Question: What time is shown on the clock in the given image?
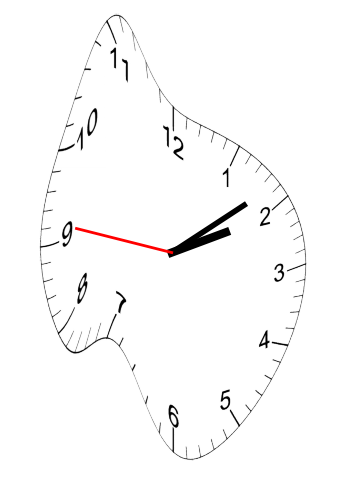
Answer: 02:08:46